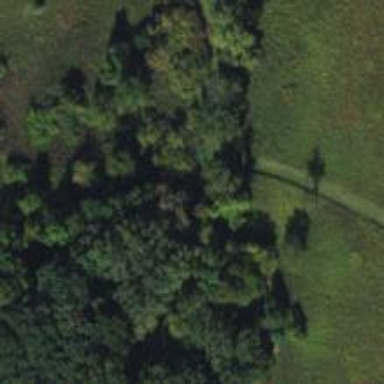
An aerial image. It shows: Bridleway.